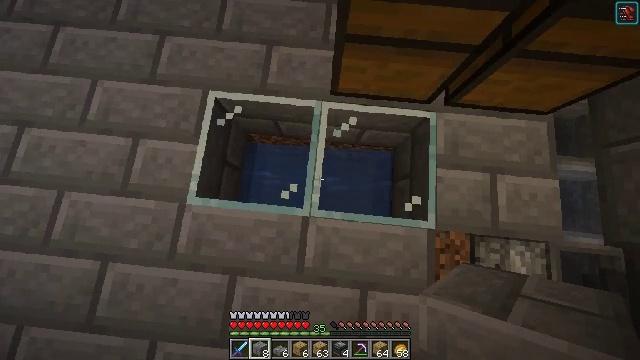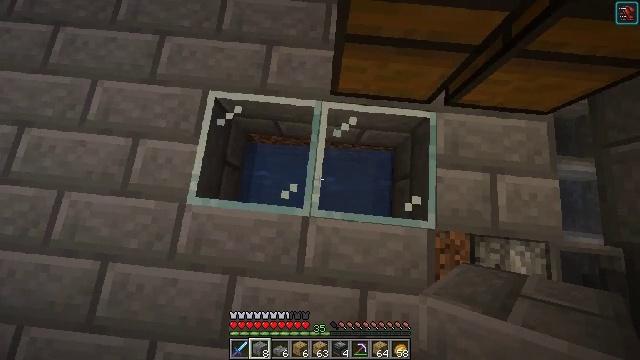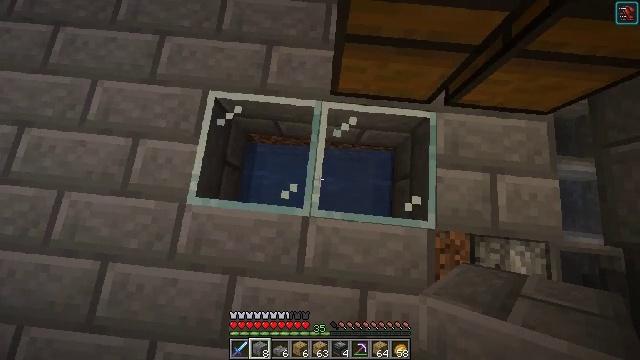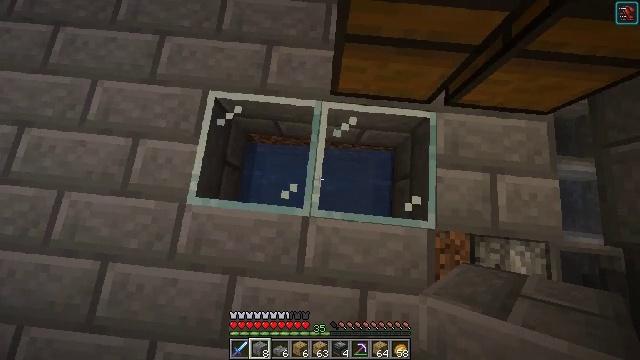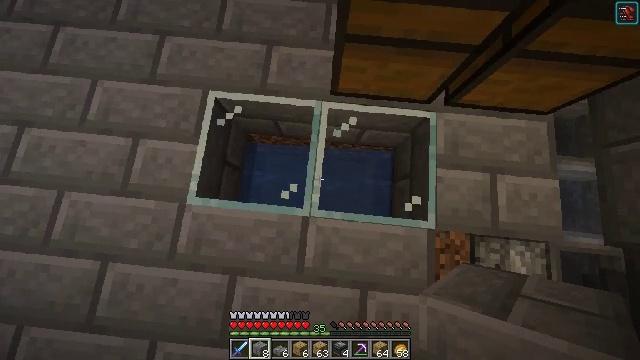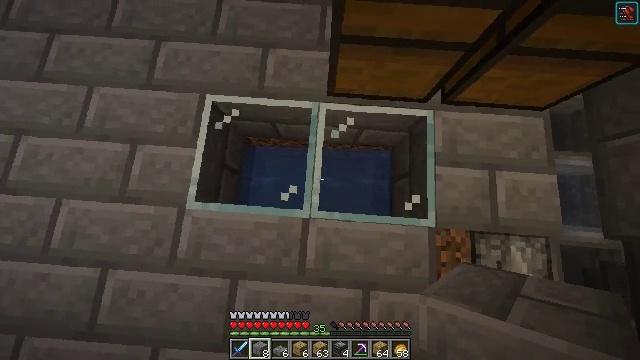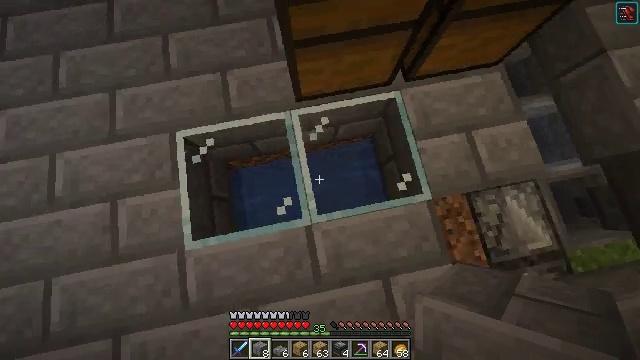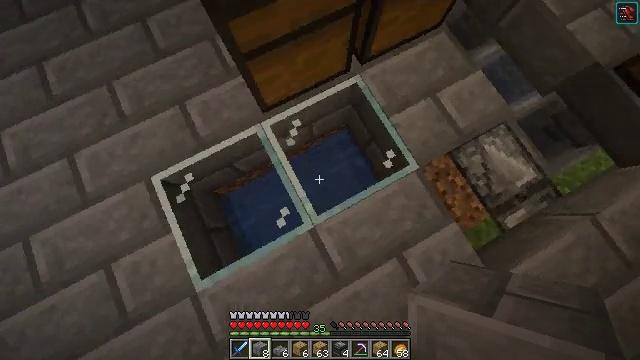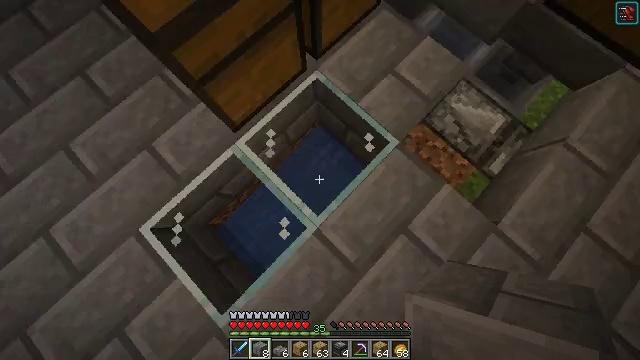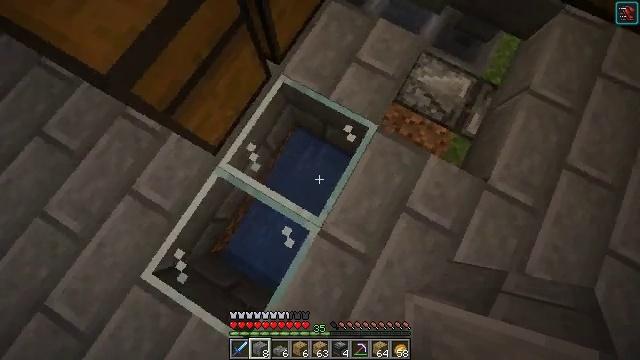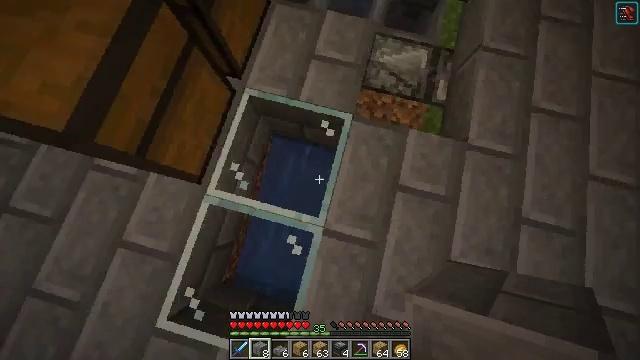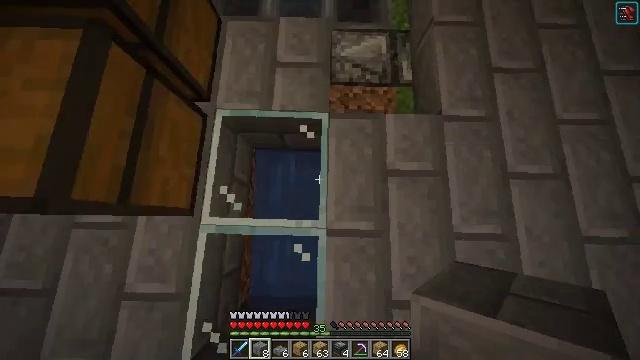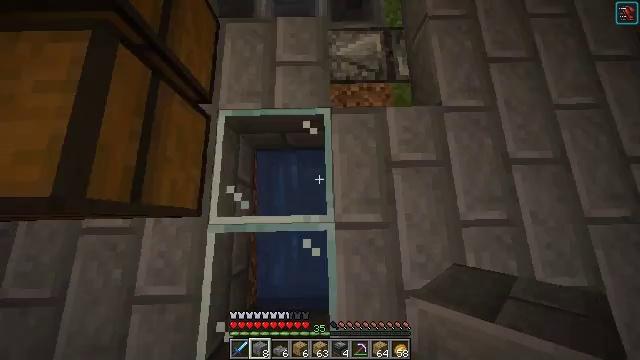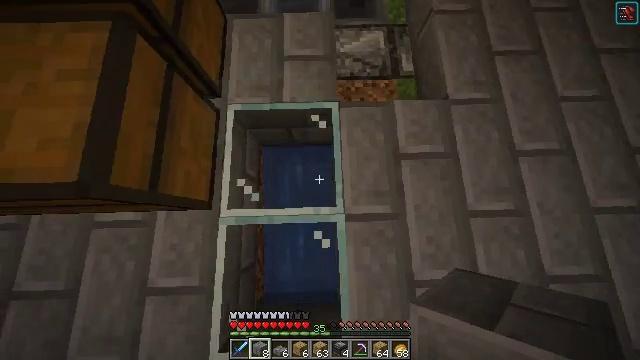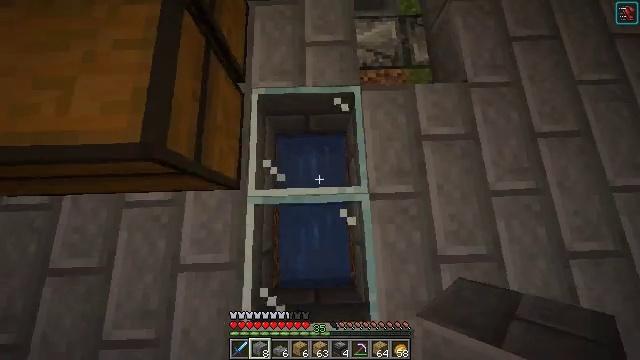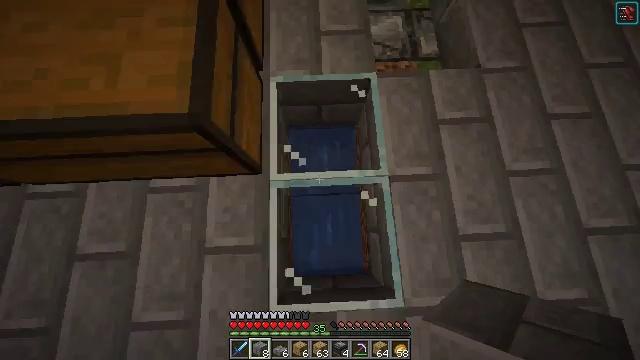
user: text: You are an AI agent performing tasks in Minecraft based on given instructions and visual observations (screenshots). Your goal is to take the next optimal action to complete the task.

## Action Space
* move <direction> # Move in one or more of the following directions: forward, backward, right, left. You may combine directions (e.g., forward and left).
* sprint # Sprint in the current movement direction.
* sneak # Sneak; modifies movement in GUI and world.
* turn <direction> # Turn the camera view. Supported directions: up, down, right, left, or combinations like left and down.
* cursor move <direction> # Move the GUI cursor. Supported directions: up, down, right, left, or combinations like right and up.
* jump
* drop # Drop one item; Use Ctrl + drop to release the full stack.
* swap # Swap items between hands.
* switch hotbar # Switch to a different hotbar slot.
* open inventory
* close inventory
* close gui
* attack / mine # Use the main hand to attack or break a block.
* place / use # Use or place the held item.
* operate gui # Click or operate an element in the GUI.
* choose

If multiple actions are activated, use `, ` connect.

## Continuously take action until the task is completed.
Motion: motion action
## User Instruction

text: Mine stone bricks from a structure.
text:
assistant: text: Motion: no_op
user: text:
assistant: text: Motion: no_op
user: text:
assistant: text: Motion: no_op
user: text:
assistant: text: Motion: no_op
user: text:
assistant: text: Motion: turn right
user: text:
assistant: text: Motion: turn right and up
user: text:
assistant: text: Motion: turn right
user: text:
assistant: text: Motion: turn right
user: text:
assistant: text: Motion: turn right
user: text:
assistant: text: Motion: turn right
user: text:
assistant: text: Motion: turn right
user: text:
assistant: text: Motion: move back and move left, turn right
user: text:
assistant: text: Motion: move back and move left
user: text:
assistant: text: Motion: move back and move left
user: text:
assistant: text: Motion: move back and move left
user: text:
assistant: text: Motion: move back
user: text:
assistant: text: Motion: no_op
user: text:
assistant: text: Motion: turn up
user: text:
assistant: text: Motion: turn up
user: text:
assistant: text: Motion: turn up
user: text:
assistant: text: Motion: turn up
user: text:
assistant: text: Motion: turn up
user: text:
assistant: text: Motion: no_op
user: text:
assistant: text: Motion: no_op
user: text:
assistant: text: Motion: no_op
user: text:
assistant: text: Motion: no_op
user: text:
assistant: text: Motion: no_op
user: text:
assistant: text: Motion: move right
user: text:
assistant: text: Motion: move right
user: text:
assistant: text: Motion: move right